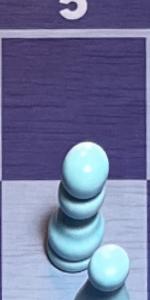
Label: Pawn_White